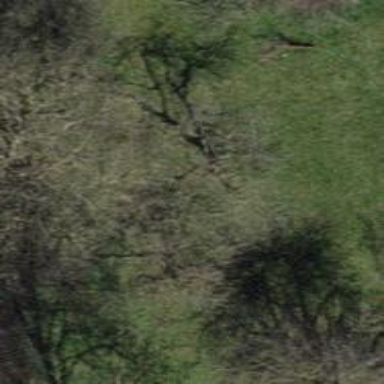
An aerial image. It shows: Beautiful tree in nature.